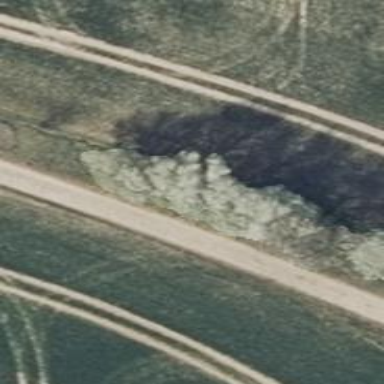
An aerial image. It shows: Track road with grade3 tracktype.